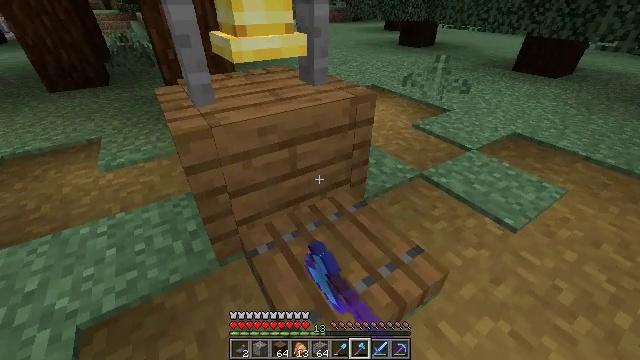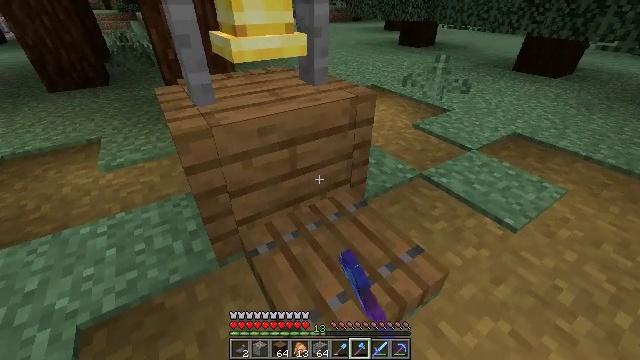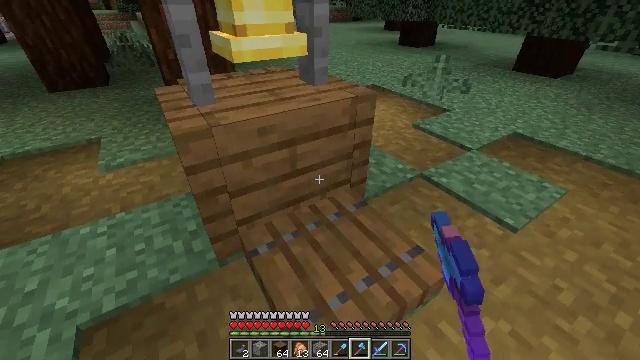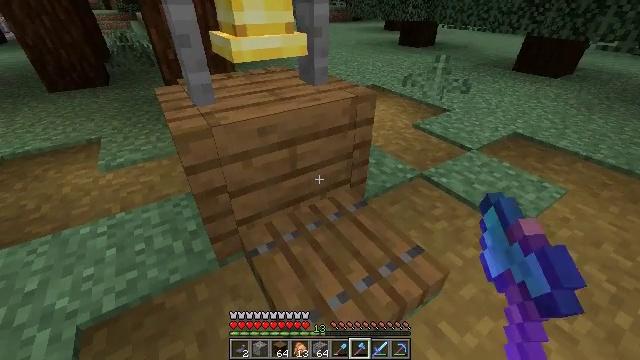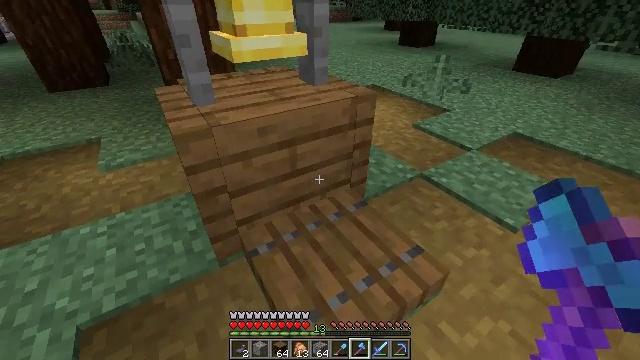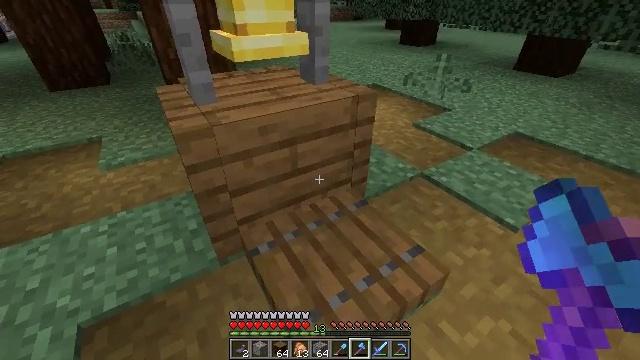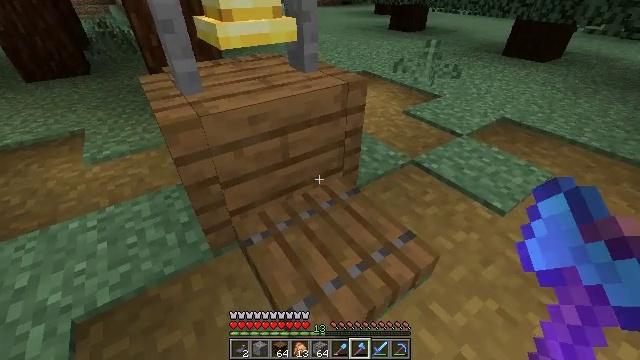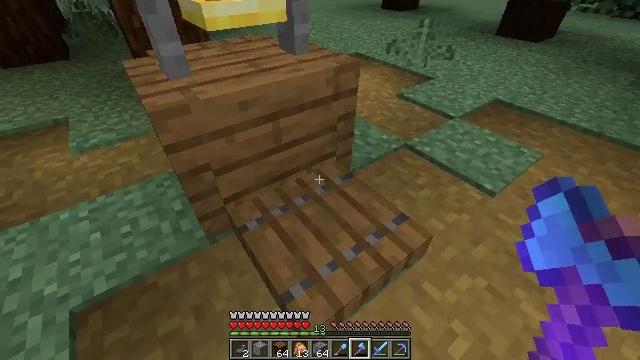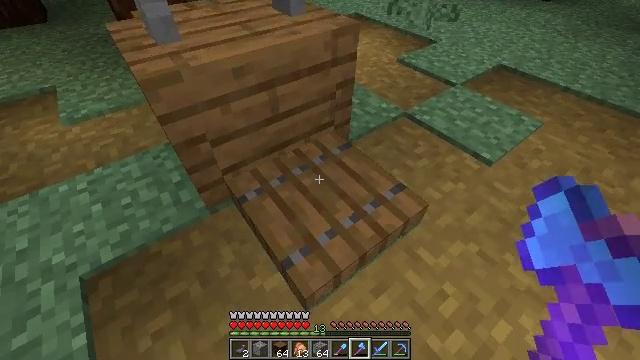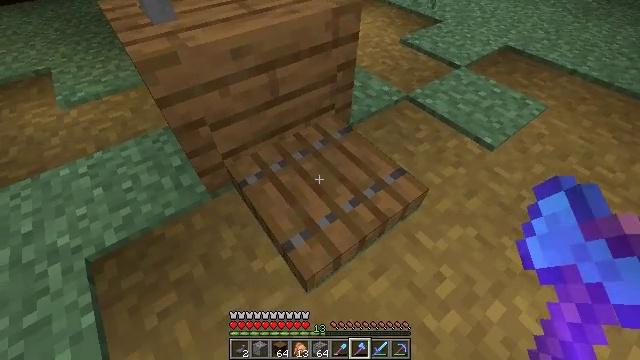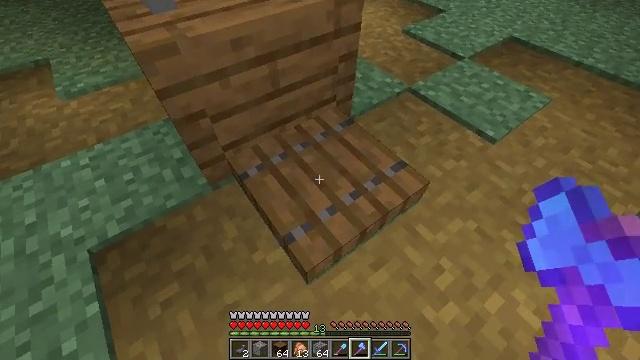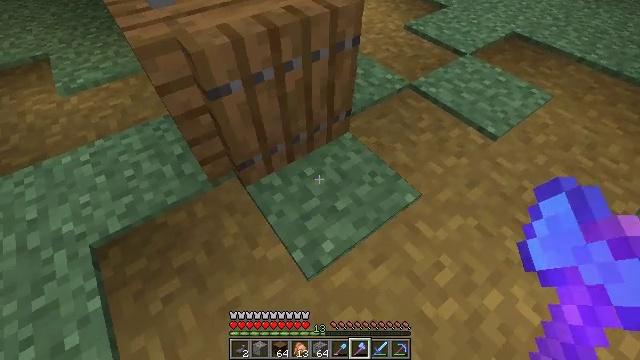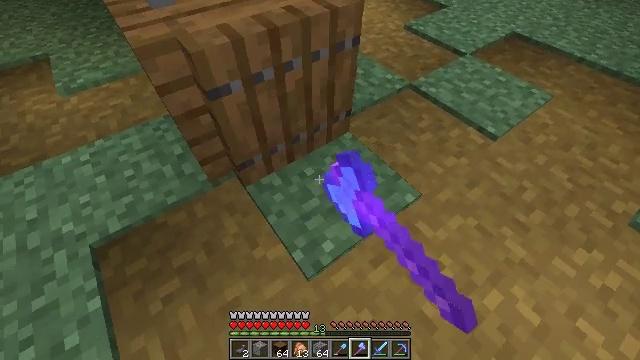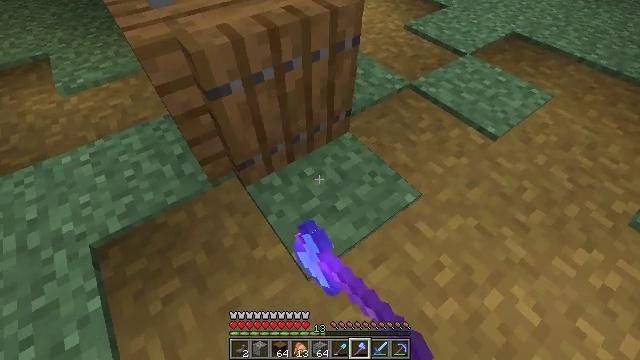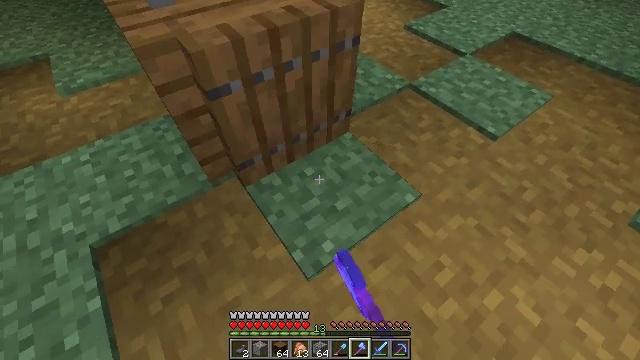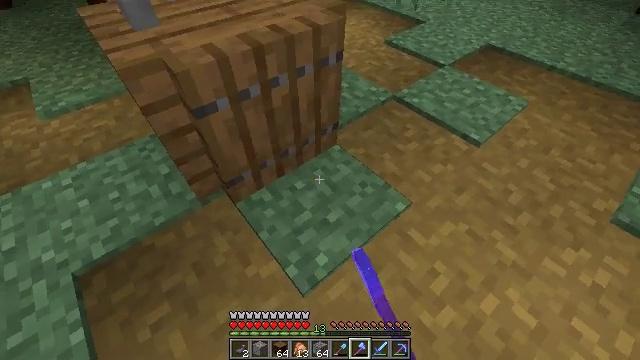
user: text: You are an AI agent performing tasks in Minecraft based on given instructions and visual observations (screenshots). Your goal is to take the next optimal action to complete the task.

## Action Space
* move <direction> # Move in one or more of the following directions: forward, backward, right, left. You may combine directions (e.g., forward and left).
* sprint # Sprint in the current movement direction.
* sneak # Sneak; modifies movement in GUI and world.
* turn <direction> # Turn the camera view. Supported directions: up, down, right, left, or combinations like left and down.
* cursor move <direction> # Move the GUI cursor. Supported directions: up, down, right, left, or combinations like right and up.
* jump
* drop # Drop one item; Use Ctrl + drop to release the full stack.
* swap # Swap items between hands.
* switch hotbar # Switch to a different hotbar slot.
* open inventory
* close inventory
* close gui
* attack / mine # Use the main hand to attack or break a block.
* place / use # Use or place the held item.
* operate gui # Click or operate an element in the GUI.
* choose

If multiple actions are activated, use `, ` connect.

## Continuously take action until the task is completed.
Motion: motion action
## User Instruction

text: Destroy the wheat to collect it.
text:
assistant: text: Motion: no_op
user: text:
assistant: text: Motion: no_op
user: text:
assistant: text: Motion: no_op
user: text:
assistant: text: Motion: no_op
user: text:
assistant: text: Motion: no_op
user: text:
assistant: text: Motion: turn right and down
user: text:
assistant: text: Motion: turn right and down
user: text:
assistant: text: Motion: turn down
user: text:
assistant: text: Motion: turn down
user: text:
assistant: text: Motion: turn down
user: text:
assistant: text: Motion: use / place
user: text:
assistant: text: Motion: use / place
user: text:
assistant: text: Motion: use / place
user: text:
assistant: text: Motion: no_op
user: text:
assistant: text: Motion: turn right and up
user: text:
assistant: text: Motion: turn right and up
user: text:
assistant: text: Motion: move forward, turn right and up
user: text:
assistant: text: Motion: move forward, turn right and up
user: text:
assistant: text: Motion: move forward, turn right and up
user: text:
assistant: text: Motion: move forward, turn right and up
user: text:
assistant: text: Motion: move forward
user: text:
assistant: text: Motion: move forward, sprint
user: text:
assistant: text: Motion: move forward, sprint
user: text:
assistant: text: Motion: move forward, sprint
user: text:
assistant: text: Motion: move forward, sprint
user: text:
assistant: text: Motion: move forward, sprint
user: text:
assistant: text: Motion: move forward
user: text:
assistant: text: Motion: move forward and move right
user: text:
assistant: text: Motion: move forward and move right, turn left
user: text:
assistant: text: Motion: move forward and move right, turn left